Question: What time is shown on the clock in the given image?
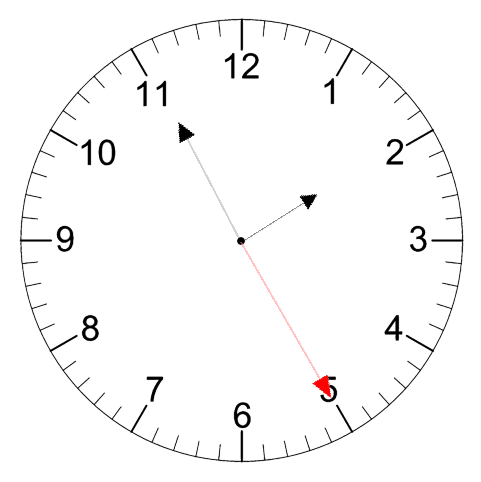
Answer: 01:55:25